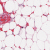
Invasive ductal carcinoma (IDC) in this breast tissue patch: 0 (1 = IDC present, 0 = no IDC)